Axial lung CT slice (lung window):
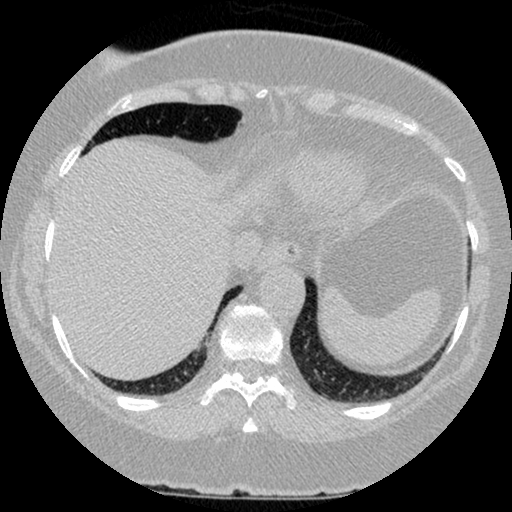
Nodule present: no